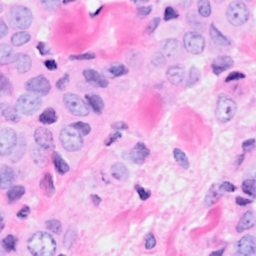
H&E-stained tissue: Breast